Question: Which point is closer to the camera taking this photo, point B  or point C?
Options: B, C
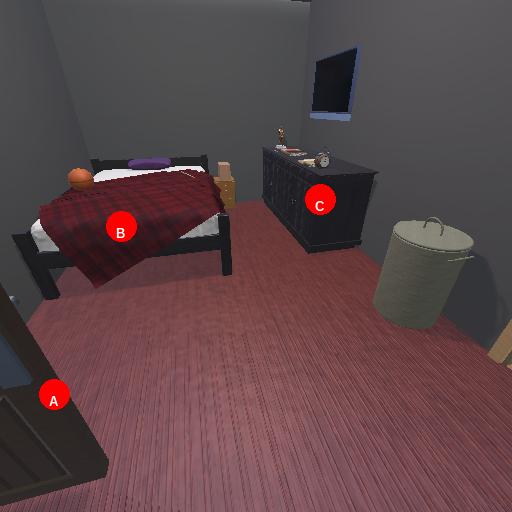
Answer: B